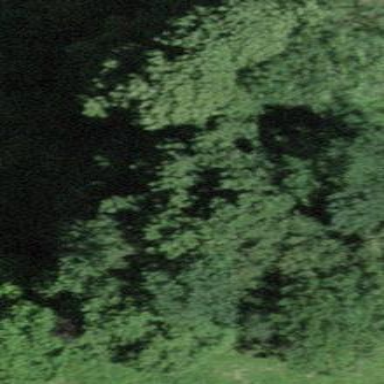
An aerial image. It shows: Forest area.